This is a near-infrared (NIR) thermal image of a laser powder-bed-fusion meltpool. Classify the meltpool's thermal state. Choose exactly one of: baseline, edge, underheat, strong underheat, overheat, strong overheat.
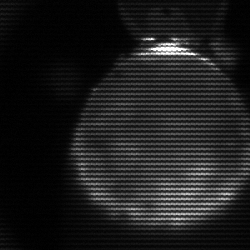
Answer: edge